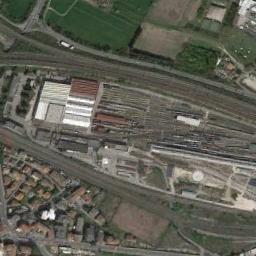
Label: railway_station